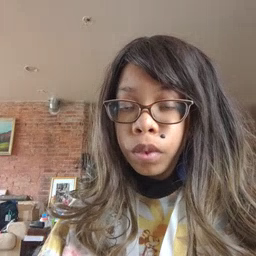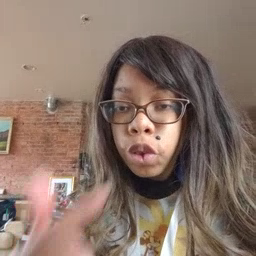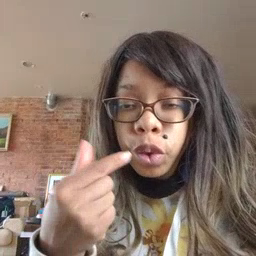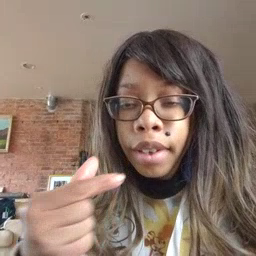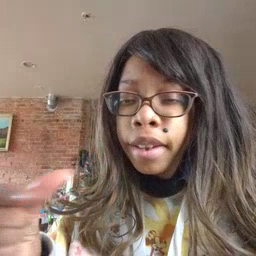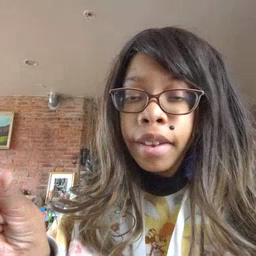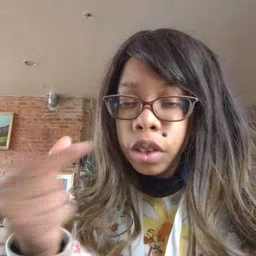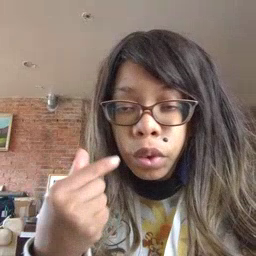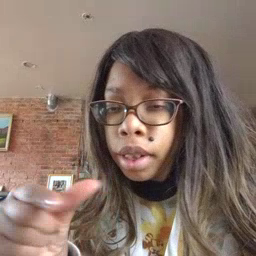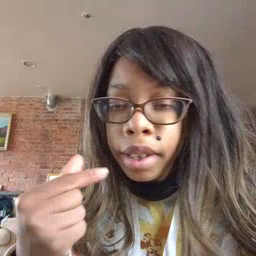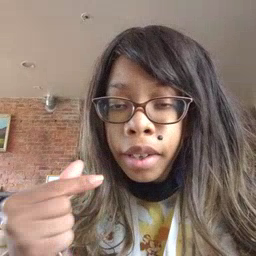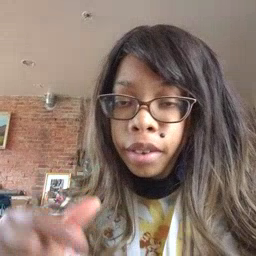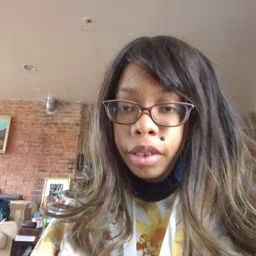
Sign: green